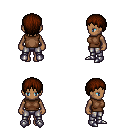
a pixel art fantasy rpg character, female body template, human, dark skin, brown sleeveless shirt, metal pants, brown plain hairstyle, metal boots, four views (front, back, left, right), 2x2 character sprite sheet, small pixel art, hard edges, no anti-aliasing